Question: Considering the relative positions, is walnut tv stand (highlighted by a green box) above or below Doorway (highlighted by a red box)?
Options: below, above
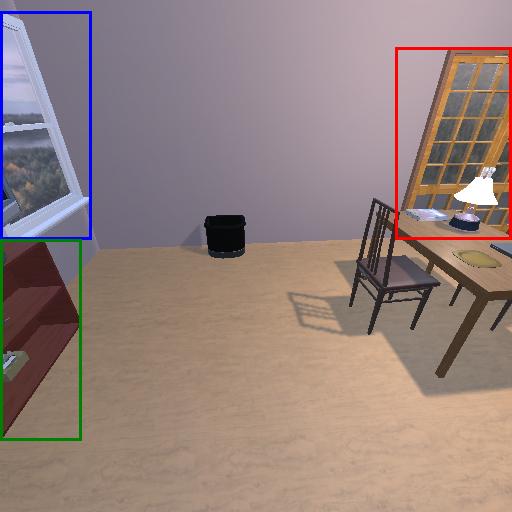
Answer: below